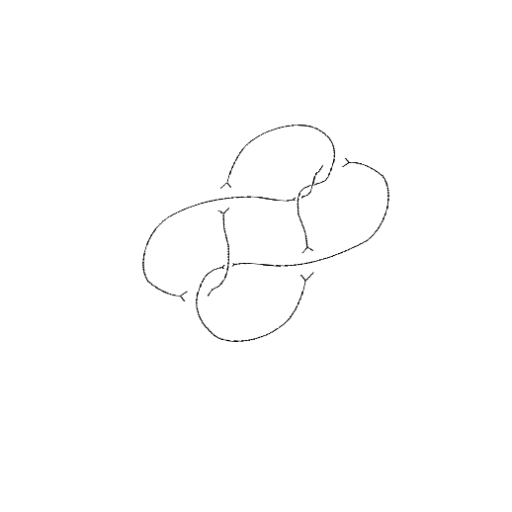
Crossing number: 7